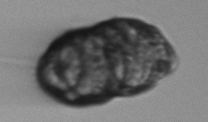
Label: Margalefidinium